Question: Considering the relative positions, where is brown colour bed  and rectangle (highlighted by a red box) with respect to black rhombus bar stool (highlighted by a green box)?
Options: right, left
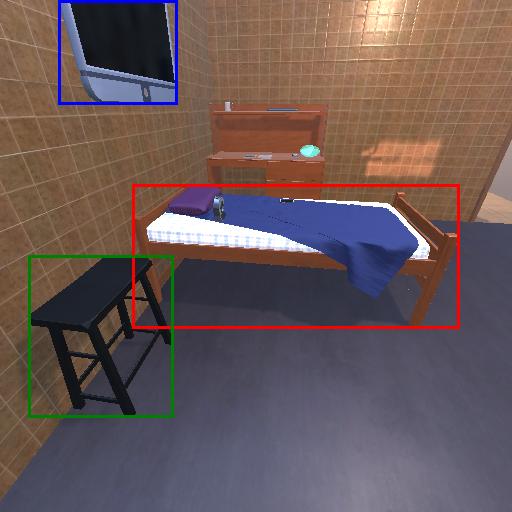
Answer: right